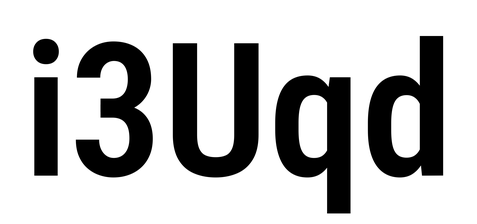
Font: Roboto_Condensed_SemiBold